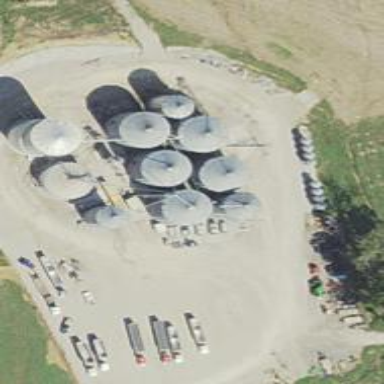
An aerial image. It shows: Silo.